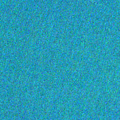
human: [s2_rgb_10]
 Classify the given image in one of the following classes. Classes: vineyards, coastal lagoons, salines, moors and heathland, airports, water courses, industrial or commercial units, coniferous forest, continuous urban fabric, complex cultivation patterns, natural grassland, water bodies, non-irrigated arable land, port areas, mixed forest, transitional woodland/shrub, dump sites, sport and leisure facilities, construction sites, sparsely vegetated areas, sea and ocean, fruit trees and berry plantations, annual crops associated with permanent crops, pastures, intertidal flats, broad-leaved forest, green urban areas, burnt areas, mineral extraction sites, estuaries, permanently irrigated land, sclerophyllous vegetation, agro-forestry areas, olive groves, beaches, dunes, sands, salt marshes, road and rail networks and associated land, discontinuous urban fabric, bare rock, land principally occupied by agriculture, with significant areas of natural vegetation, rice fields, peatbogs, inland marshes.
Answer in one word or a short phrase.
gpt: sea and ocean